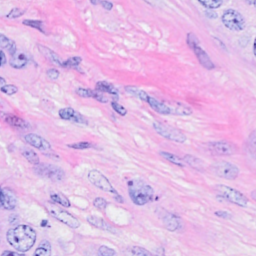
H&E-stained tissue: Breast